Field crop: maize
Growth stage: 2
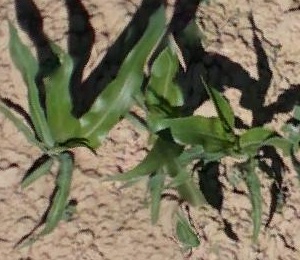
Species: maize